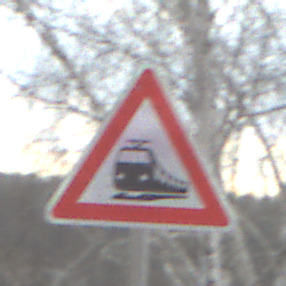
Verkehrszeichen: Bahnuebergang
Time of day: MorningAfternoon
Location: Outdoor (Nature)
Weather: PartlyCloudy
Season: Autumn
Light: Natural